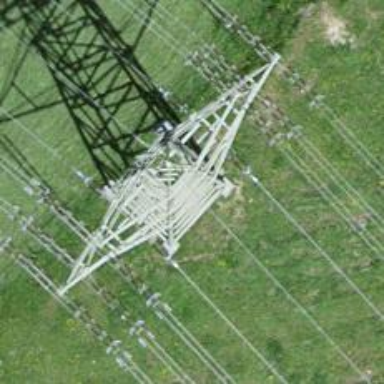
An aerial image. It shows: Power tower.